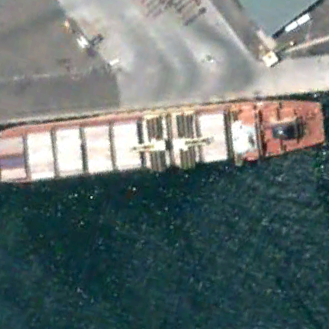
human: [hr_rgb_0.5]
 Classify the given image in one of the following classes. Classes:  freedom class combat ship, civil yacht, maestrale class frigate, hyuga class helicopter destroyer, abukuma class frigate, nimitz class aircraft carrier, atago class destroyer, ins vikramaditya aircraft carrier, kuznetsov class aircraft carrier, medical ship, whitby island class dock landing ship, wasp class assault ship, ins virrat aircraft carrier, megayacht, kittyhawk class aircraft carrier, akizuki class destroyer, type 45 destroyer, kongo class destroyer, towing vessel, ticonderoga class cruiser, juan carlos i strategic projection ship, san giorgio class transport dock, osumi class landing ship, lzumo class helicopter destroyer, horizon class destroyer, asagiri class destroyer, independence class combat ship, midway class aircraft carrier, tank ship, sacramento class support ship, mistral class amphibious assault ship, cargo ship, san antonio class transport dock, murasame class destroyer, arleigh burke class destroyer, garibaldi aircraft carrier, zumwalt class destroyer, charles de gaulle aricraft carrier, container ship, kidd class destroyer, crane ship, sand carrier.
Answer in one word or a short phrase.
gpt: Container ship